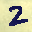
Label: 2